Field crop: maize
Growth stage: 2
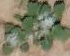
Species: chenopodium